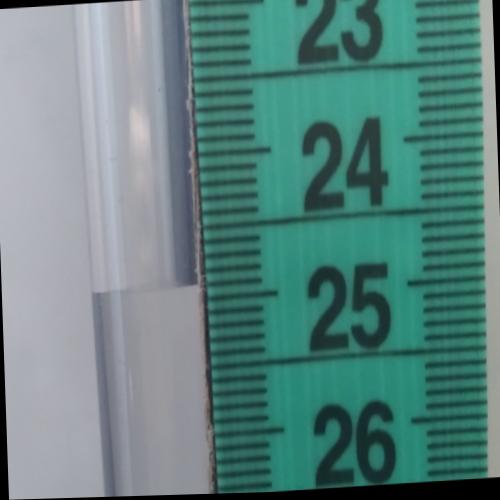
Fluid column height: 24.9 cm